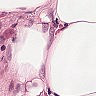
Metastatic tissue present: no